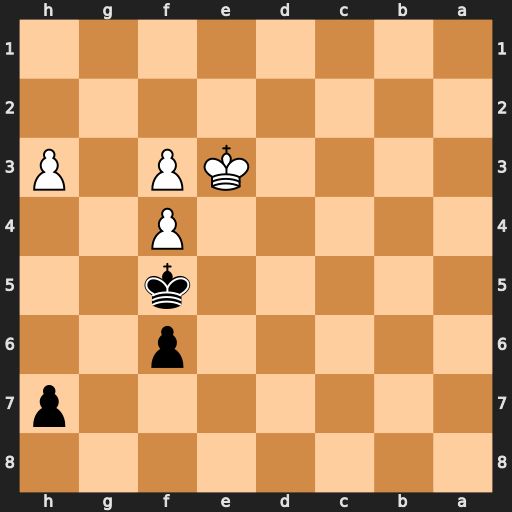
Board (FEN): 8/7p/5p2/5k2/5P2/4KP1P/8/8
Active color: b
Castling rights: -
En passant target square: -
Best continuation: h6 Kd4 h5 Ke3 h4 Ke2 Kxf4